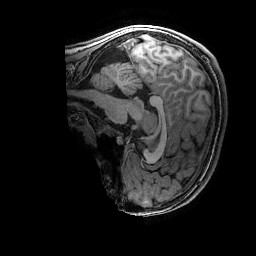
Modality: T1w
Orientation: sagittal
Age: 11
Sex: male
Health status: ill
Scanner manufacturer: ge
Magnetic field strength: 3 T
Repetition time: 0.007664 s
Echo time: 0.00342 s